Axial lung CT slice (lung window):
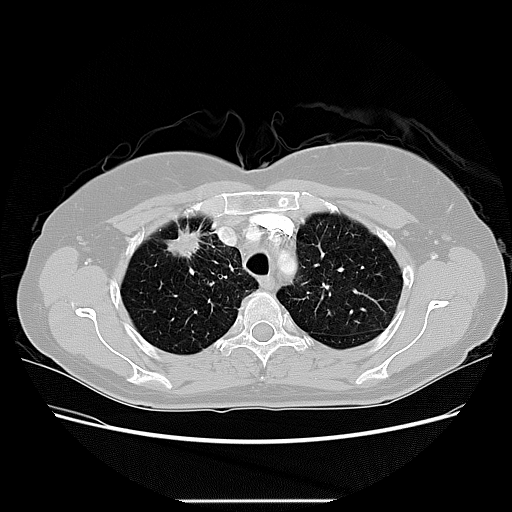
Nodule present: yes
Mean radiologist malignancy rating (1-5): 4.667